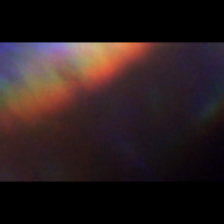
Taxon: Unknown_full_image
Group: Unknown